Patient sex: M
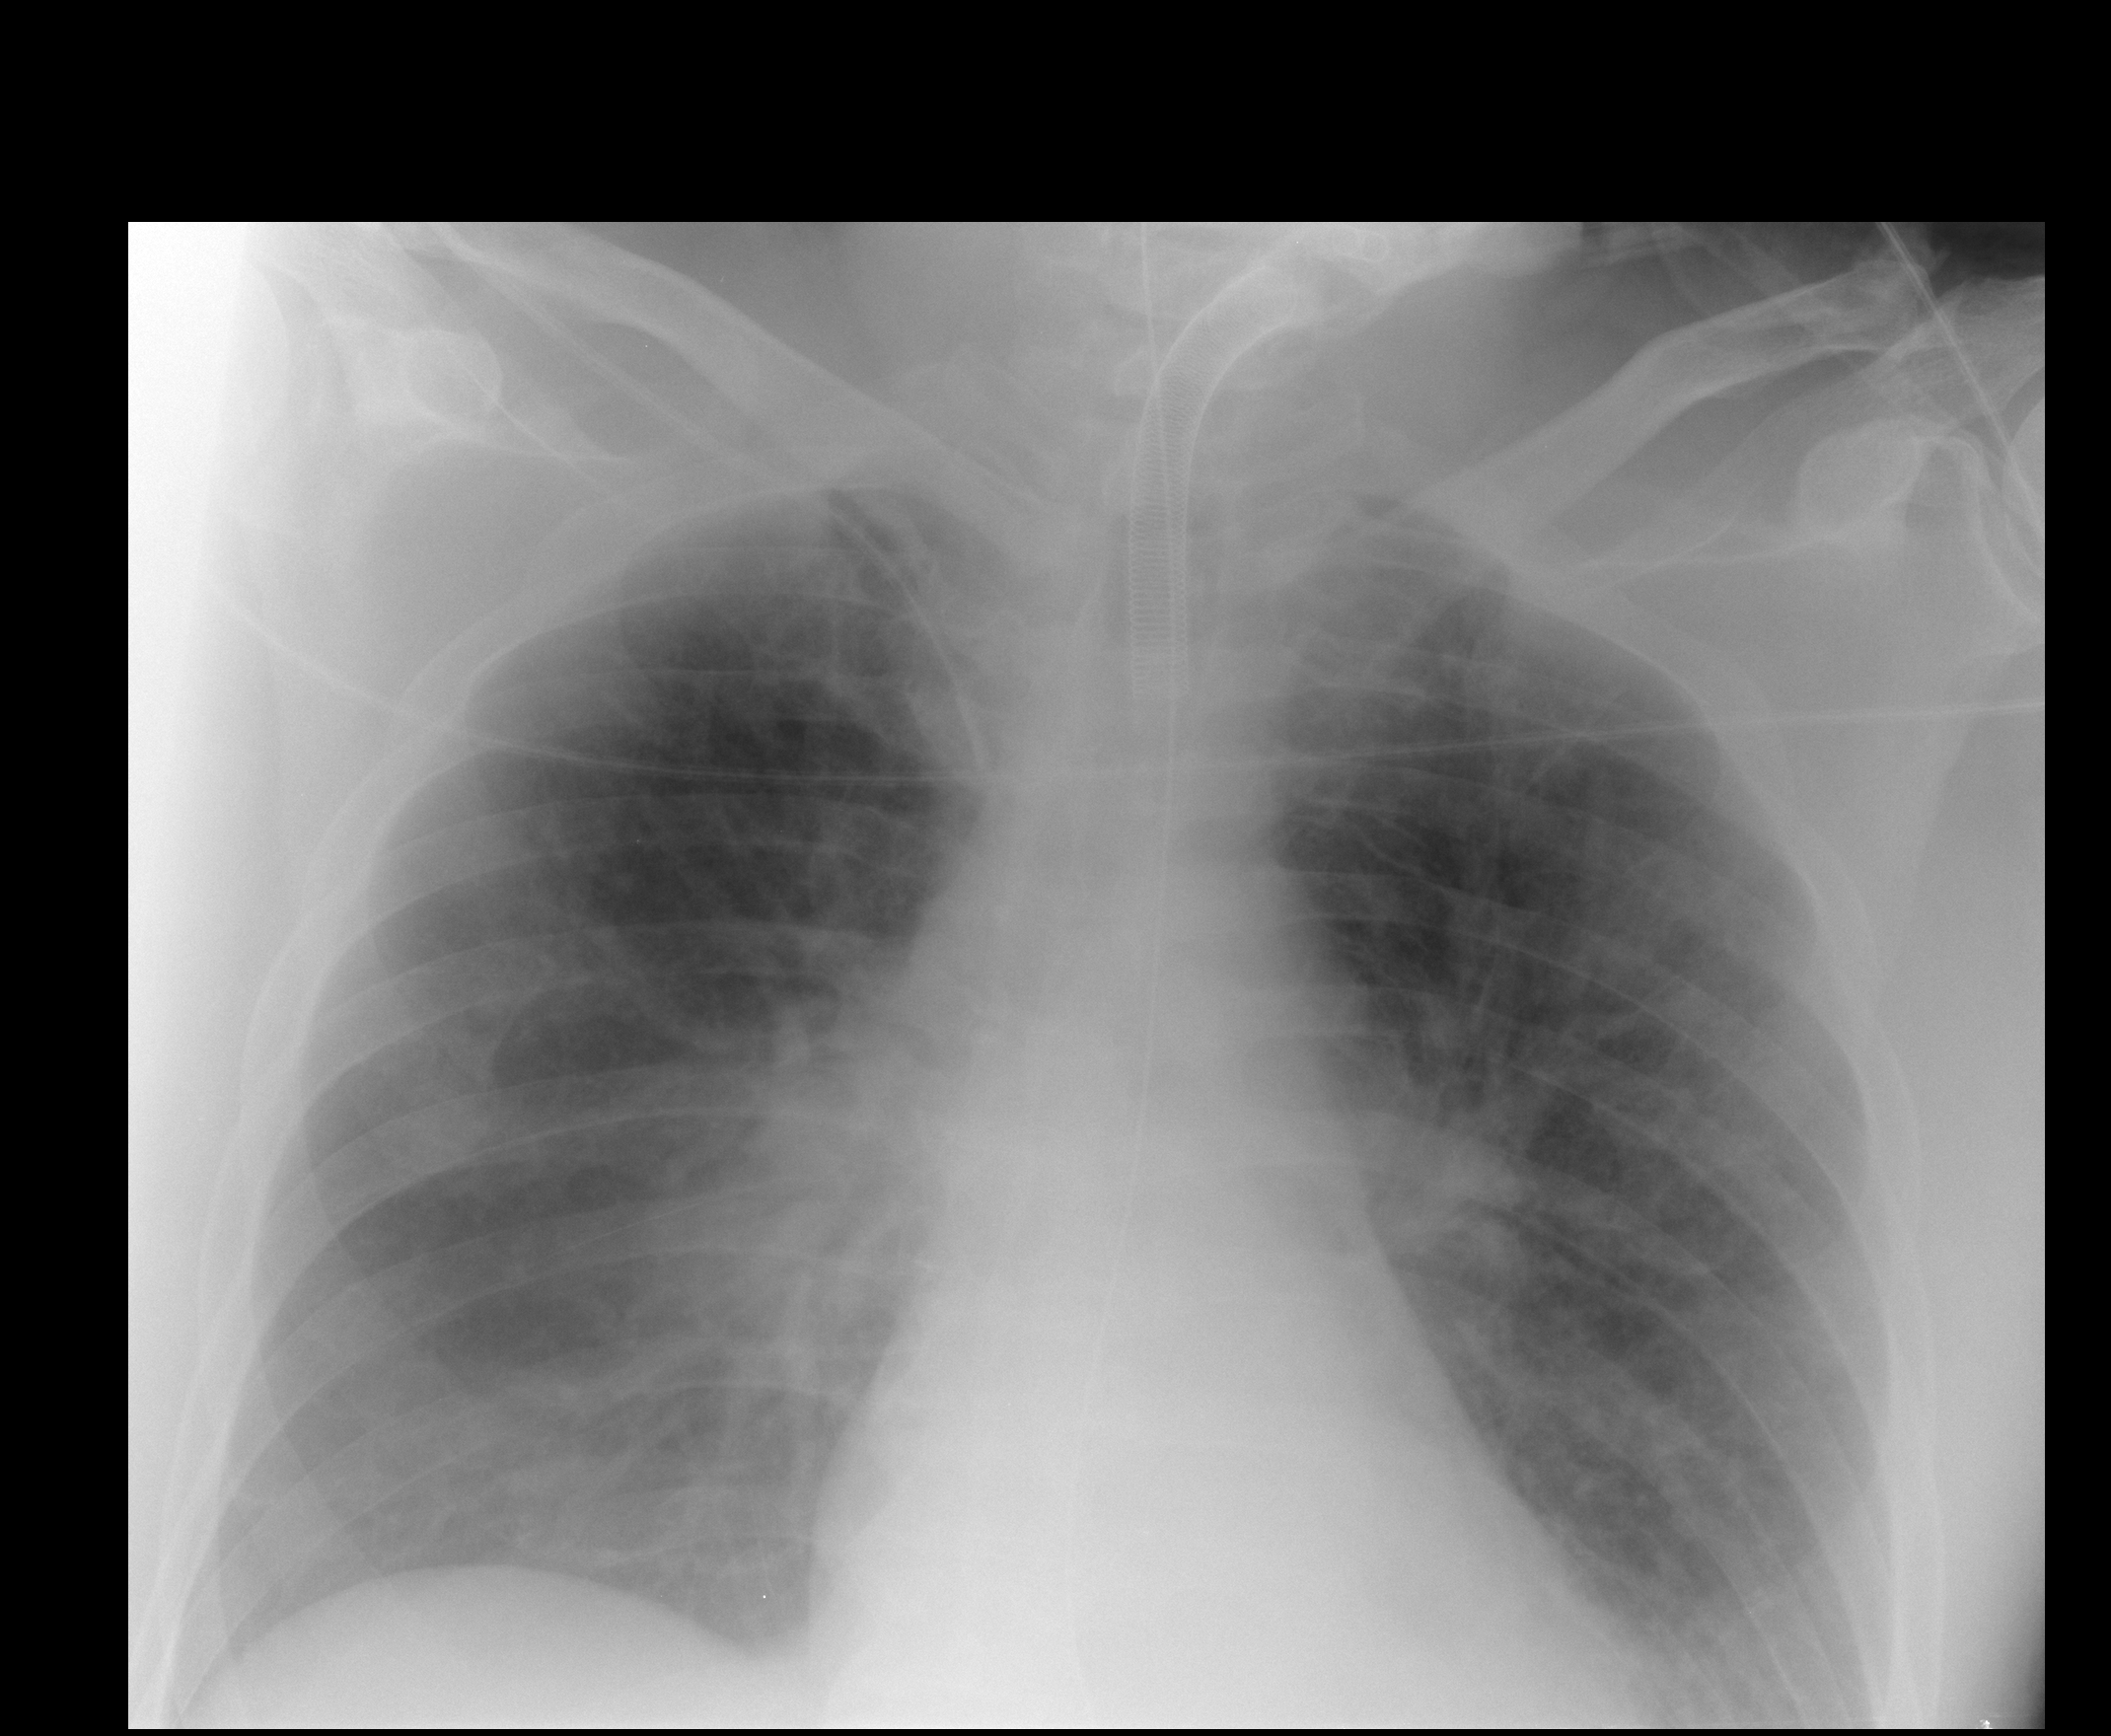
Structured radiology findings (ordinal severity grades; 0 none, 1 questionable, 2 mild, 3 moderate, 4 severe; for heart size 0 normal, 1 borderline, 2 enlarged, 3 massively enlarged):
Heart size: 0
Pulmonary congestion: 3
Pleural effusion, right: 0
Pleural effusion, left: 0
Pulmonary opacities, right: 2
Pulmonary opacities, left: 2
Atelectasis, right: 1
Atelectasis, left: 1